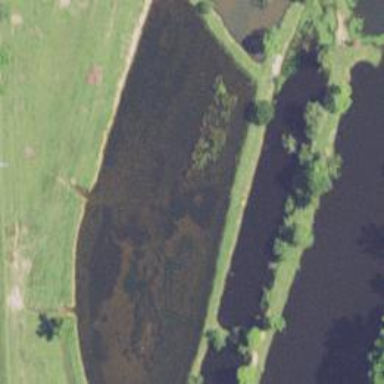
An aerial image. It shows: Scenic lake or pond with natural water.